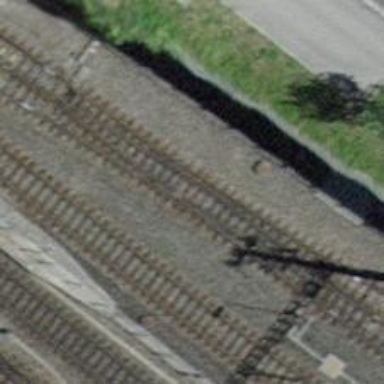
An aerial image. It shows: Railway switch.